Question: I'd like to use an NSTableView for displaying a list of disks to the user and I think it would be better to display them a bit differently than the normal NSTableView does. Here is an image as example:

The features I'd like are these:
1. Thicker rows (just like this one)
2. The nice gradient used for selection, instead of the normal colors
3. One image on the left (the drive's icon) and the text on the right (it's name), but using only one column (with a name like "Available Disks")
I am specially reluctant to do the third as I think it will envolve doing my own cell subclass and drawing the text and image myself, which I have clue how to do :(
The other ones I reckon they will not be that difficult once someone points me in the right direction...
PS: The image is from Xcode 4 in the preferences.
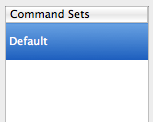
Answer: Alright! I have found how all these three things can be done:
1. You can change the row thickness in IB
2. That nice gradient you can also be done in IB by changing "Highlight" to "Source List" instead of "Regular"
3. Now for the third I did something a wee bit differently than I said I wanted: In IB I checked "Headers" off, so using two columns is possible without the user knowing it The first column I put an image cell, while on the second I put a text cell Then, because I had changed the height of the rows, I noticed NSTextViewCell doesn't vertically align the text, nor does it have options for that, which means I ended up having a NSTextViewCell subclass for centering the text. Here it is:
'
'''
@interface ACTCenteredTextFieldCell : NSTextFieldCell
{
}
@end
@implementation ACTCenteredTextFieldCell
- (NSRect)titleRectForBounds: (NSRect)theRect {
NSRect titleFrame = [super titleRectForBounds: theRect];
NSSize titleSize = [[self attributedStringValue] size];
titleFrame.origin.y = theRect.origin.y + (theRect.size.height - titleSize.height) / 2.0;
return titleFrame;
}
- (void)drawInteriorWithFrame: (NSRect)cellFrame inView: (NSView*)controlView {
NSRect titleRect = [self titleRectForBounds: cellFrame];
[[self attributedStringValue] drawInRect: titleRect];
}
@end
'''
There! Worked fine for me so far!